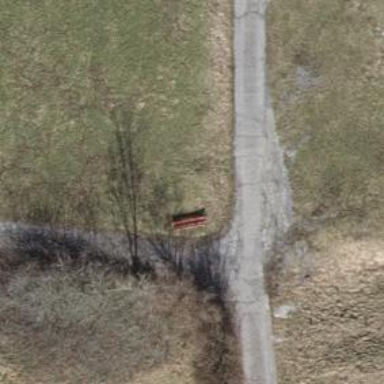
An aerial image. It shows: Bench.